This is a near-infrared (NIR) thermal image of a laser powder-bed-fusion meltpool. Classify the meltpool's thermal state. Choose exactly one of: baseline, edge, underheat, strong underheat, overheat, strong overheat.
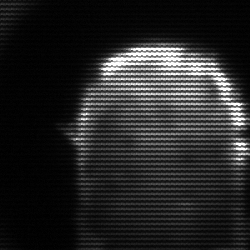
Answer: baseline